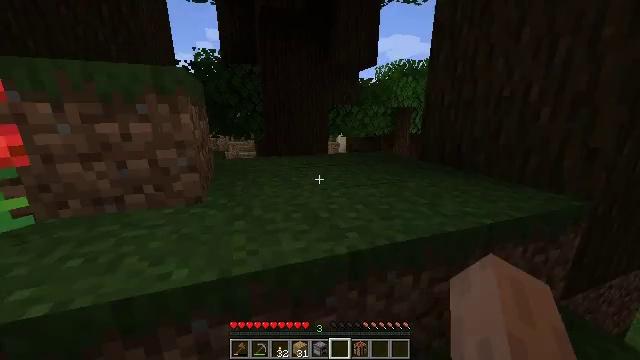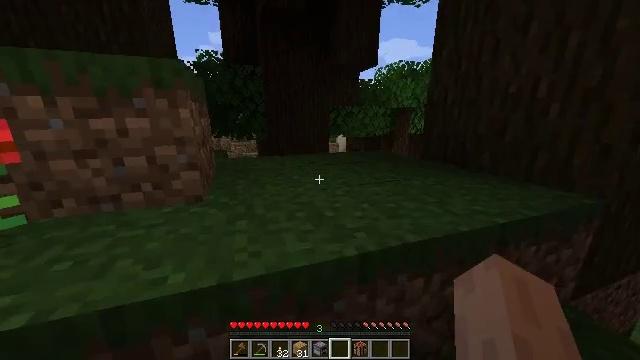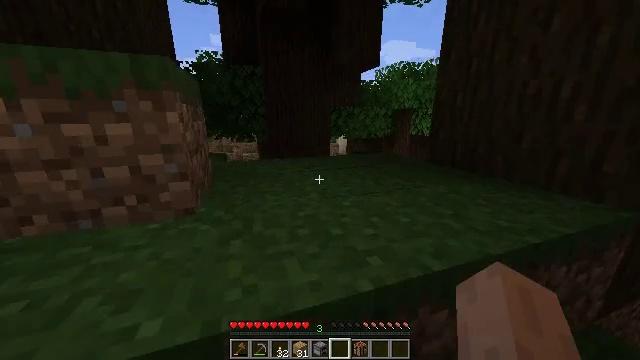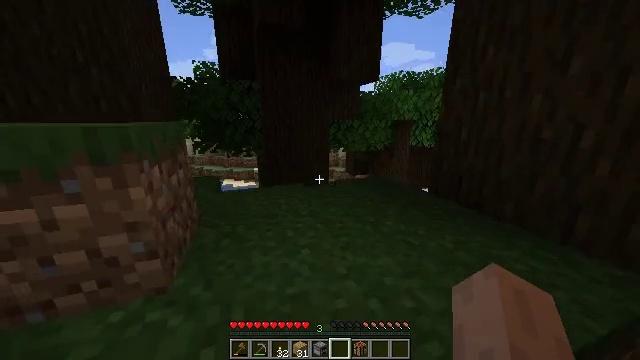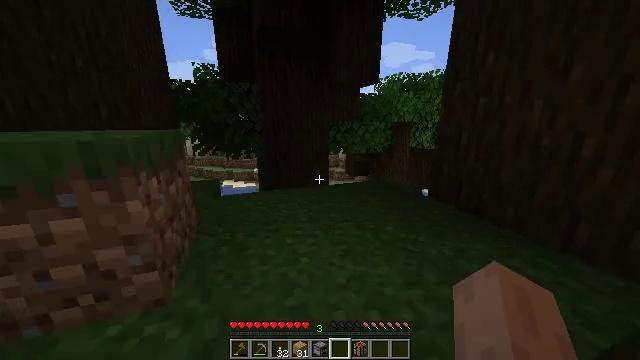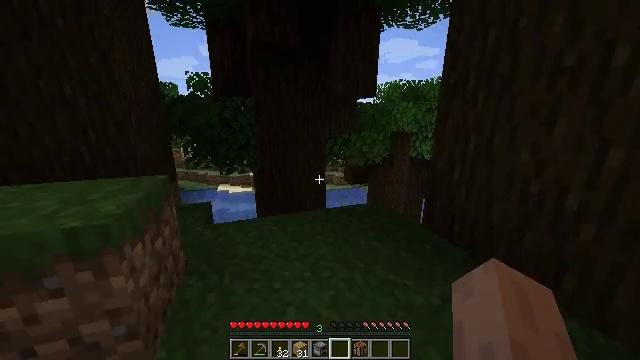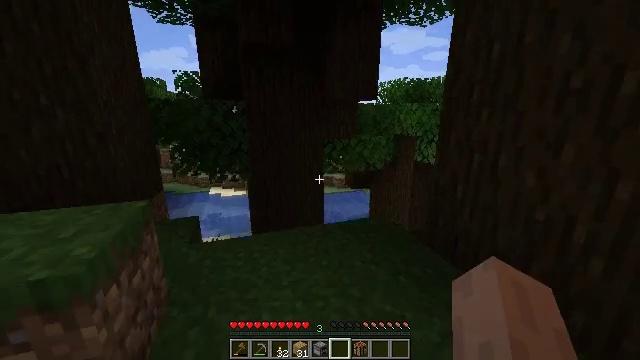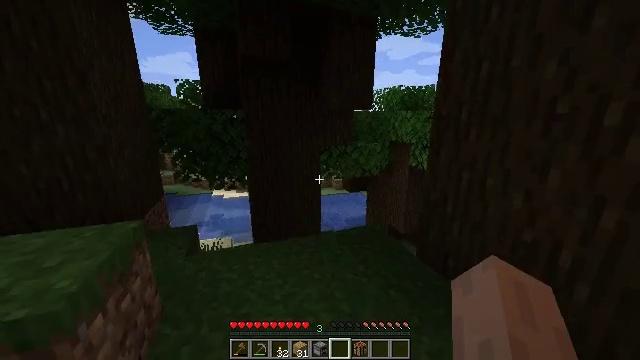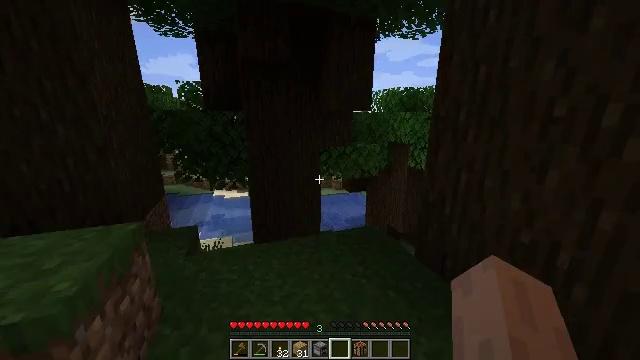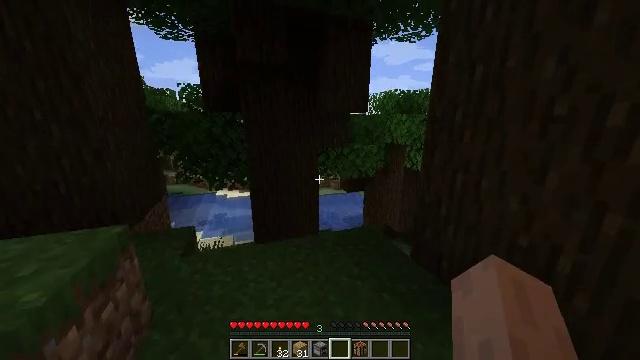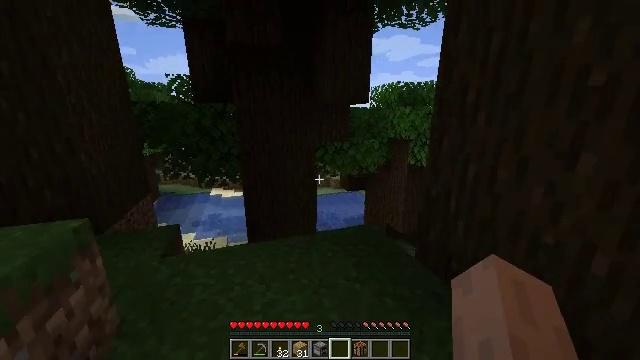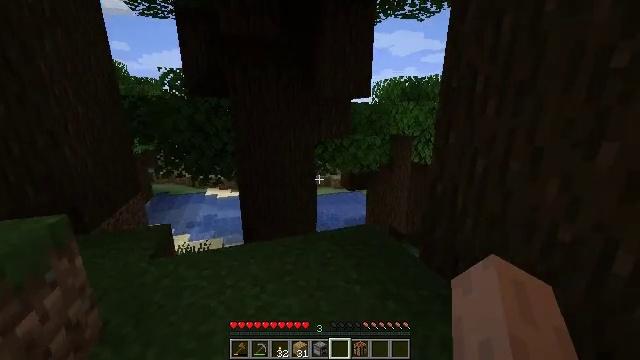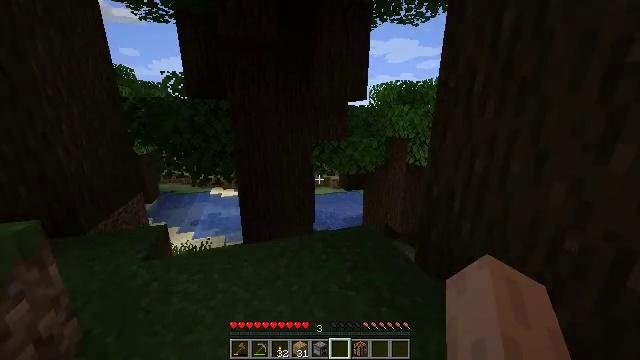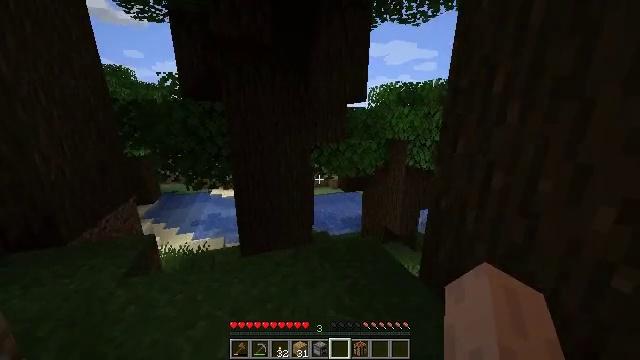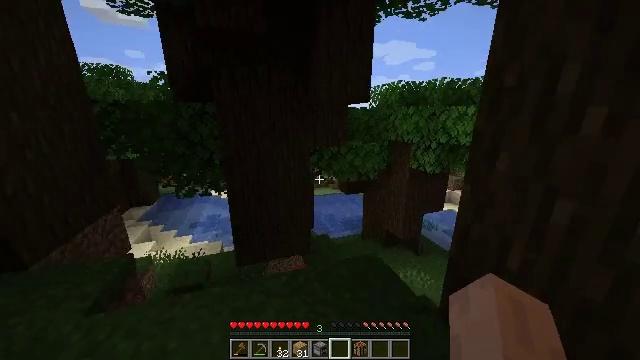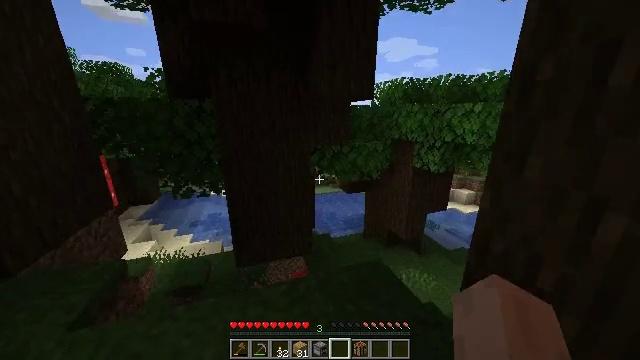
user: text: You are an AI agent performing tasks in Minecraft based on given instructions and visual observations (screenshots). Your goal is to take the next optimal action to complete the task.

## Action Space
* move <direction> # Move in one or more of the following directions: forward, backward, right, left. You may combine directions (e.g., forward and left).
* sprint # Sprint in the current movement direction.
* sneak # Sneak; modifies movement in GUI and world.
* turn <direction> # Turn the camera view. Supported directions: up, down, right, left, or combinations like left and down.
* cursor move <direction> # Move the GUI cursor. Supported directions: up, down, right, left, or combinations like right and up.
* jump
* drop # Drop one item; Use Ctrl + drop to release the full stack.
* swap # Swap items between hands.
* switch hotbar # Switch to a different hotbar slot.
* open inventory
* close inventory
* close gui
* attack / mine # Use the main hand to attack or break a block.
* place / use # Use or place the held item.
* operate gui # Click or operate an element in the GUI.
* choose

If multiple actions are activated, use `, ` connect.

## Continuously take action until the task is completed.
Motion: motion action
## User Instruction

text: Mine the red mushroom block in the forest.
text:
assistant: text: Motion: move forward, sprint, jump
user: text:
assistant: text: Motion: move forward, sprint, jump
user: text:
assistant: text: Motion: move forward, sprint, jump
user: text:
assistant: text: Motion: move forward, sprint, jump
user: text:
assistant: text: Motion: move forward, sprint, jump
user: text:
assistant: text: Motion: move forward, sprint, jump
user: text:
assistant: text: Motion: move forward, sprint, jump
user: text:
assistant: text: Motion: move forward, sprint, jump
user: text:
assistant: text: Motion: move forward, sprint, jump
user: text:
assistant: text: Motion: move forward, sprint, jump
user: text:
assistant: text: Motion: move forward, sprint, jump
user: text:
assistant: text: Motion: move forward, sprint, jump
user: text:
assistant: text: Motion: move forward, sprint
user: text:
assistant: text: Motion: move forward, sprint
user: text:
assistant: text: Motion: move forward, sprint
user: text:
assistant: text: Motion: move forward, sprint, turn down
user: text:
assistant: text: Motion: move forward, sprint, turn right and down
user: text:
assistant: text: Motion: move forward, sprint, turn right and down
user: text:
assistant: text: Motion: move forward, sprint, turn right and down
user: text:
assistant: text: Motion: move forward, sprint, turn right and down
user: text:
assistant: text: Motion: move forward, sprint, turn right
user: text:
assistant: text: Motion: move forward, sprint
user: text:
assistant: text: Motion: move forward, sprint, turn right
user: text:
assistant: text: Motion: move forward, sprint, turn right
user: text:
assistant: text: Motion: move forward, sprint
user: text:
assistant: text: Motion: move forward, sprint
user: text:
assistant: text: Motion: move forward, sprint
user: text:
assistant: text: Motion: move forward and move right, sprint, turn left
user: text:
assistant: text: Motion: move forward and move right, sprint, turn left
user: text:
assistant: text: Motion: move forward and move right, sprint, turn left and up